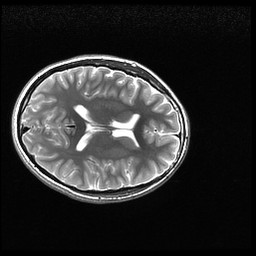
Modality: T2w
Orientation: axial
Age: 18
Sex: male
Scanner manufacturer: ge
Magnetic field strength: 3 T
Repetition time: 5.192 s
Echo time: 0.1003 s